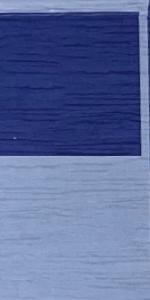
Label: Empty